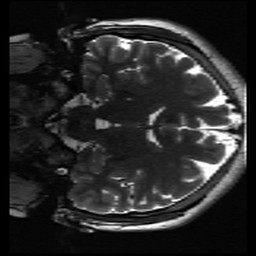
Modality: inplaneT2
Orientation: coronal